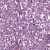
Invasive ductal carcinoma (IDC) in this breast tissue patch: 1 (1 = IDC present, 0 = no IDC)